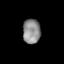
Tissue: lung
Cell type: Epithelial cells
Senescence score: 0.2332
Nuclear area (px): 430
Mean DAPI intensity: 139.428